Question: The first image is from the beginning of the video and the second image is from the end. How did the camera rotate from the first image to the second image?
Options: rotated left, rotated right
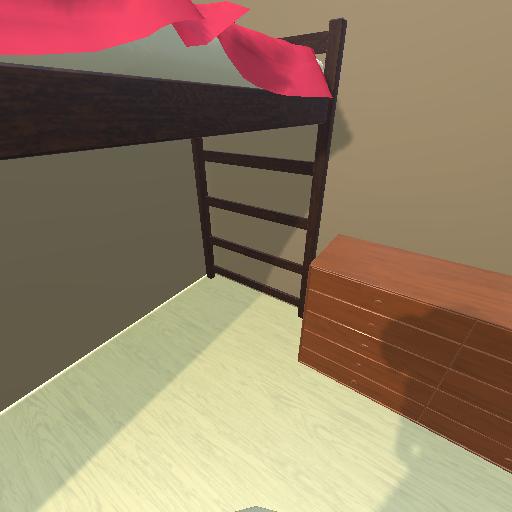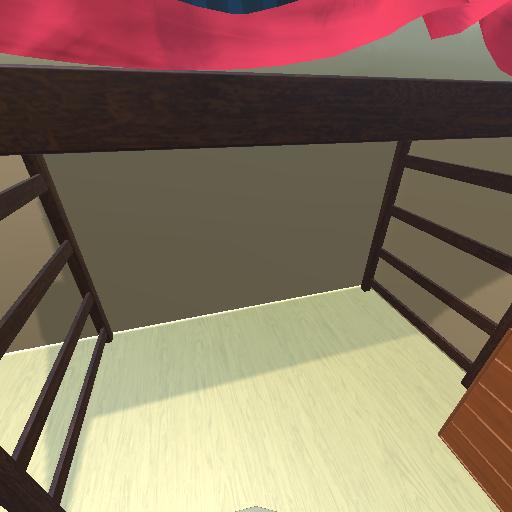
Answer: rotated left